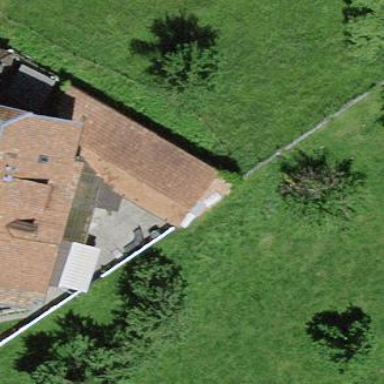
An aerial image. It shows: Rural barn.